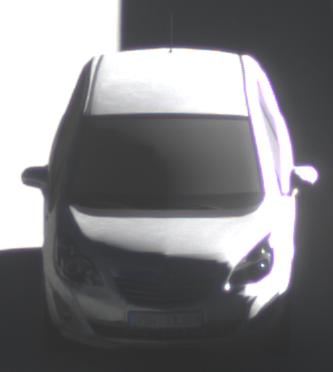
Make: Opel
Model: Meriva 1.4
Detailed model: Meriva (B)
Model produced from: 2010/05
Model produced until: 2013/11
Doors: 5
Color: white
Road condition: dry road
Daytime: morning or afternoon
Contrast: high contrast